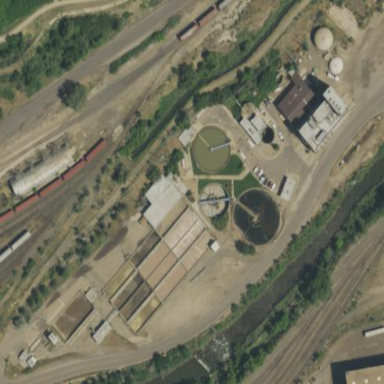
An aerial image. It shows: Wastewater plant.